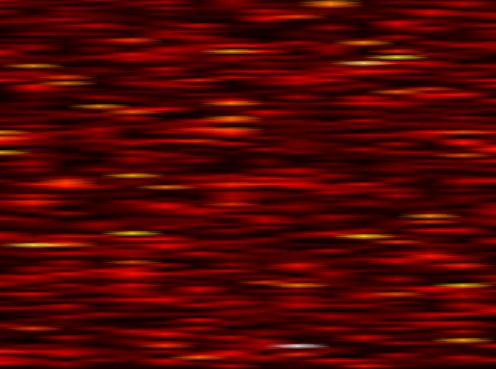
Label: OFDM